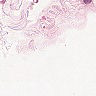
Metastatic tissue present: no